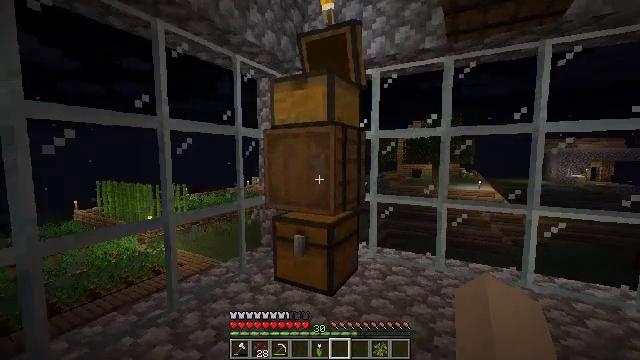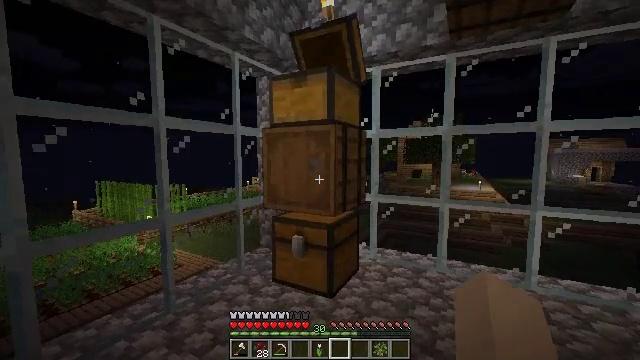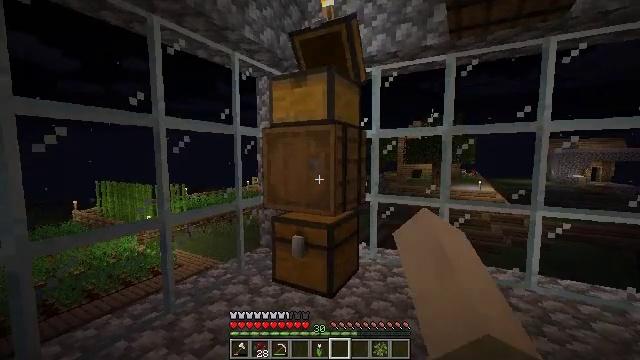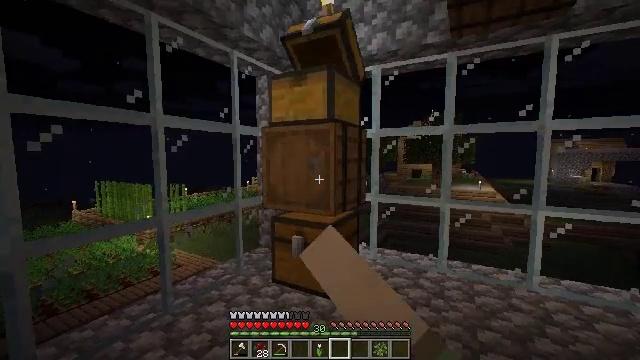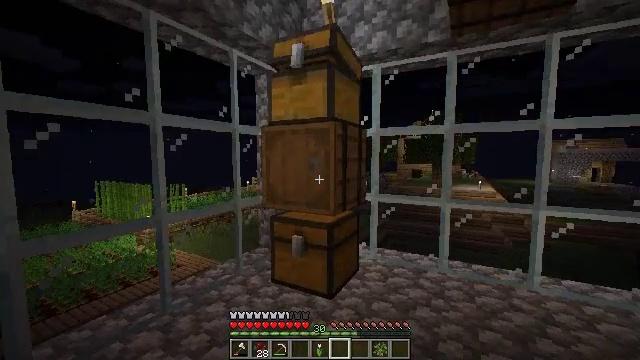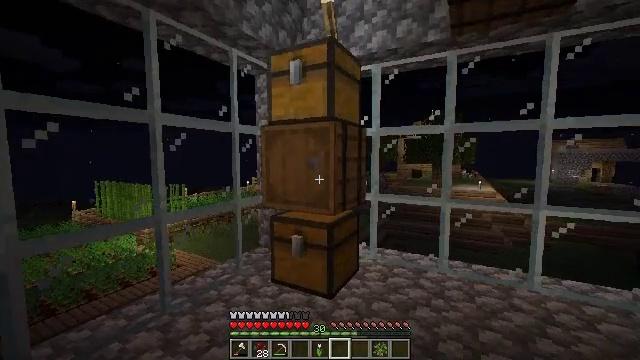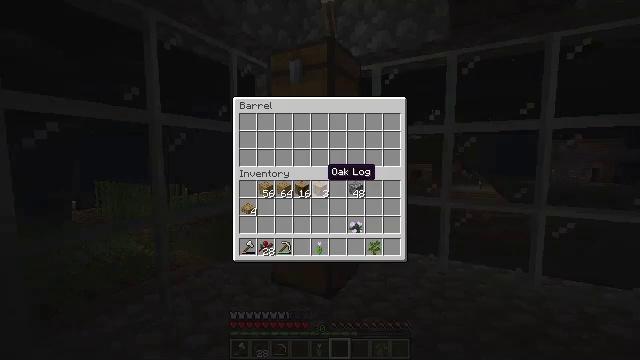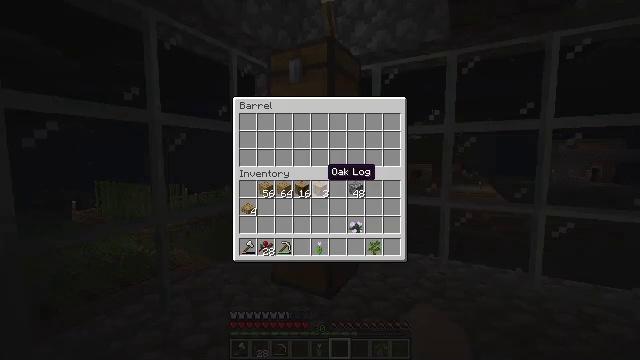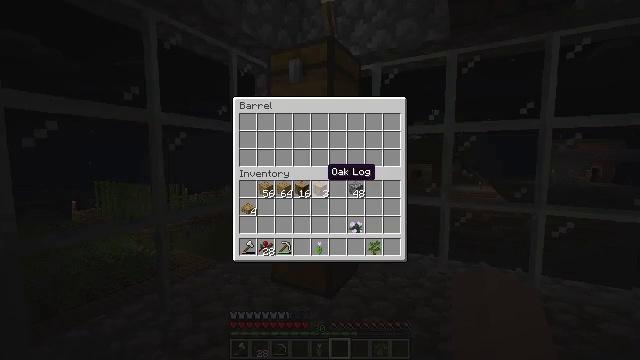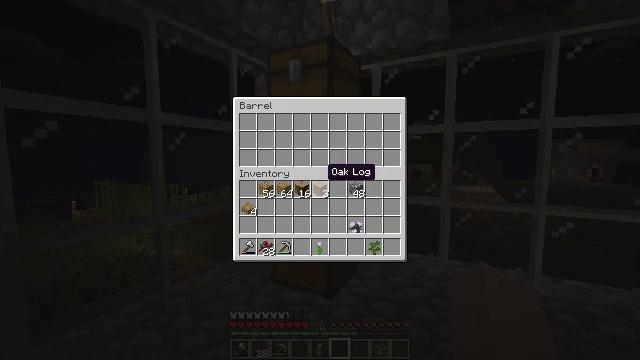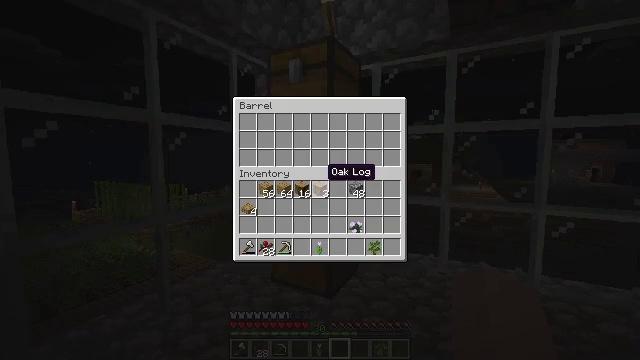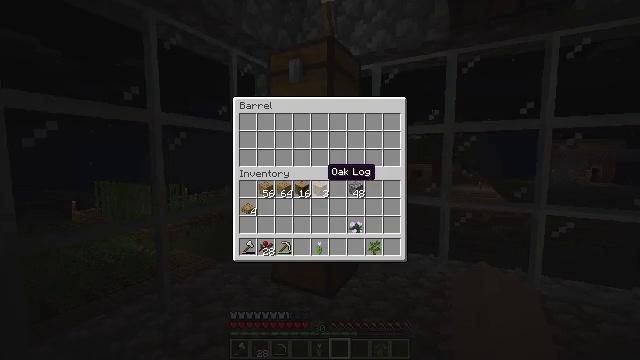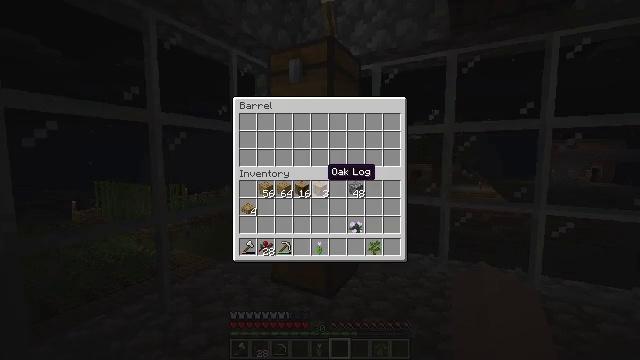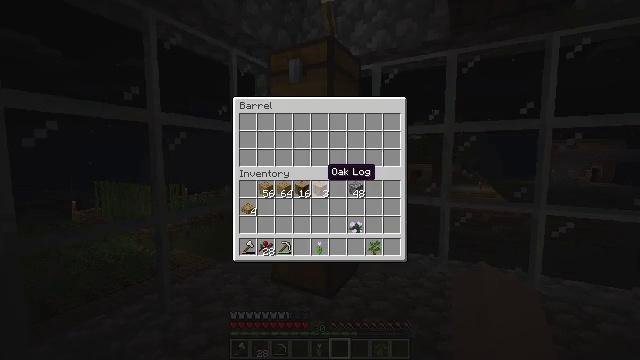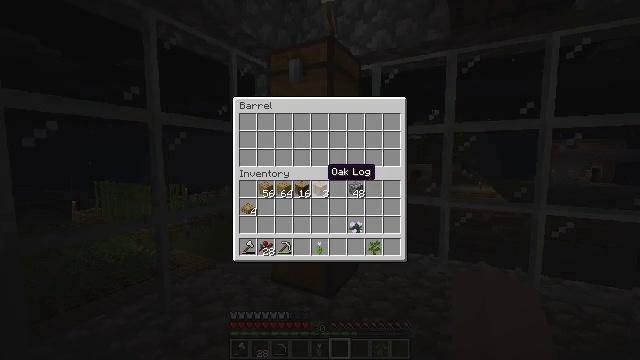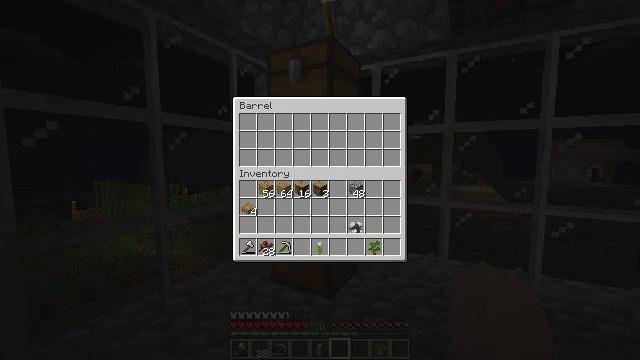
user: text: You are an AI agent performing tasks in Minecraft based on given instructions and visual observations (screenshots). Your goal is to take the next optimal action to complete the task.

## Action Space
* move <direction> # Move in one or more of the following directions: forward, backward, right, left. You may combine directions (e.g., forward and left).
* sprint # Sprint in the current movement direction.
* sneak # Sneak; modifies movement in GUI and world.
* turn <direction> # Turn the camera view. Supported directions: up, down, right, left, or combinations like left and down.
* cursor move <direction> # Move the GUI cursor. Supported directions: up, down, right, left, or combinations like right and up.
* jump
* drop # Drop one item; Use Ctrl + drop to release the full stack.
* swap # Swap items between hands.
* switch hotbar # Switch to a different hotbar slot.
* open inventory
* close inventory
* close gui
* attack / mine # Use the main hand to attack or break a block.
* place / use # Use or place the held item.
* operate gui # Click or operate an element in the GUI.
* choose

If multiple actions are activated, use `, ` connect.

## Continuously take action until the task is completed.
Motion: motion action
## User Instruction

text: Mine the barrel to retrieve its items.
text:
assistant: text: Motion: attack / mine and use / place
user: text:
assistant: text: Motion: attack / mine and use / place
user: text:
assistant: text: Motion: attack / mine and use / place
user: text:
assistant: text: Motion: attack / mine and use / place
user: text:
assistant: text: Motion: attack / mine
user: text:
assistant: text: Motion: operate gui, open gui
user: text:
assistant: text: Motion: operate gui
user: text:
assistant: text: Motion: operate gui
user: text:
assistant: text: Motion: operate gui
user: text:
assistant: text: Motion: operate gui
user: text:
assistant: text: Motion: operate gui
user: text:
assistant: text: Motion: operate gui
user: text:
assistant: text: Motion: operate gui
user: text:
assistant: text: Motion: operate gui
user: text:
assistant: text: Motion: operate gui
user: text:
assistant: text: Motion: cursor move right, operate gui
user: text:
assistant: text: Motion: cursor move right, operate gui
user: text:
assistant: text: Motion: operate gui
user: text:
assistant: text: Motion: operate gui
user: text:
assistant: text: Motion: operate gui
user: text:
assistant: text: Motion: operate gui
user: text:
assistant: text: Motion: operate gui
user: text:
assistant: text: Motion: operate gui
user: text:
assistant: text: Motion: operate gui
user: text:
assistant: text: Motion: attack / mine, close gui
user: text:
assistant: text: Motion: attack / mine, open inventory
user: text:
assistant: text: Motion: turn down, attack / mine
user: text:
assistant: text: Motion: turn right and down, attack / mine
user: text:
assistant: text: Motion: attack / mine
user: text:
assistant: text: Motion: attack / mine